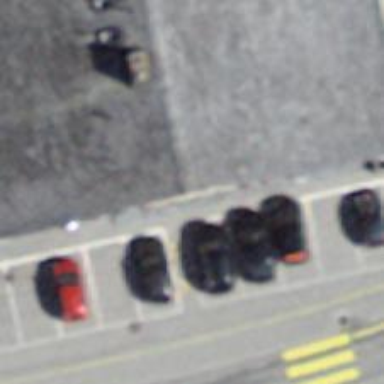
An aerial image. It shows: Building with ridged roof.